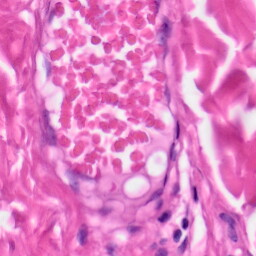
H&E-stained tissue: Skin